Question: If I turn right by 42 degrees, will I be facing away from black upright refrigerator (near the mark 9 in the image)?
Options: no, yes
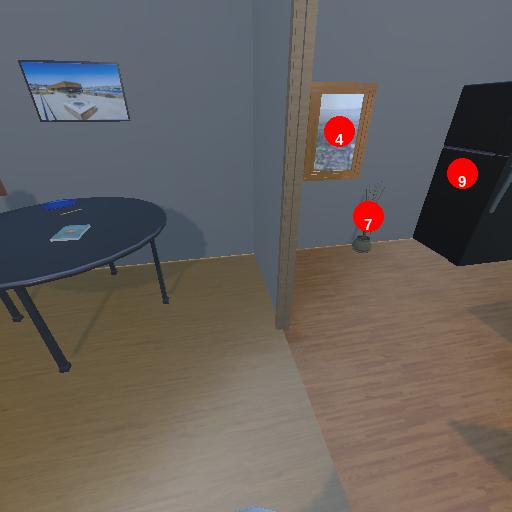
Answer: no